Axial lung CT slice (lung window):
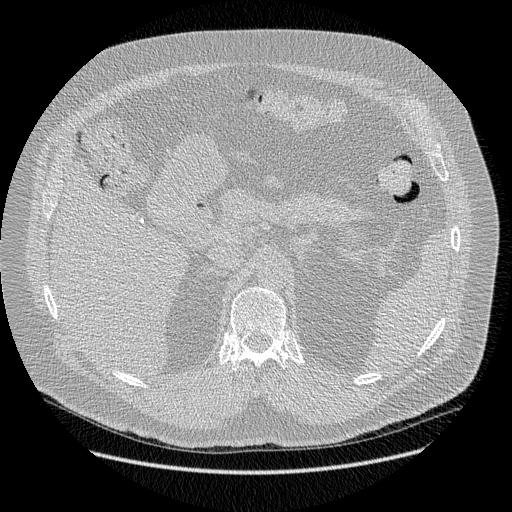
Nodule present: no